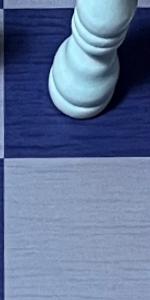
Label: Empty